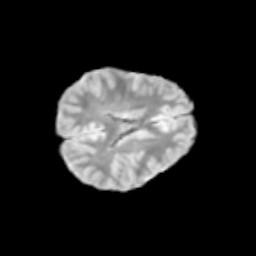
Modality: T2w
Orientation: axial
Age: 10
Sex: female
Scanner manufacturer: siemens
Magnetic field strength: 3 T
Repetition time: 3.8 s
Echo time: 0.07 s